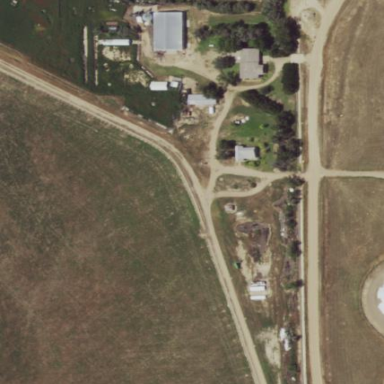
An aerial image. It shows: Farmyard area.